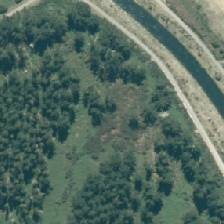
Land cover: herbaceous_freshwater_vege